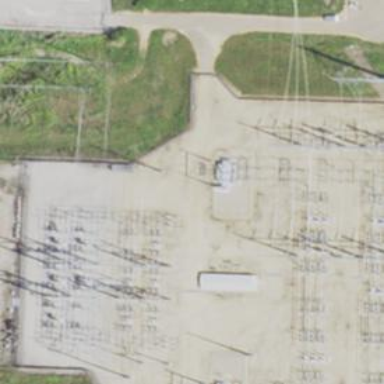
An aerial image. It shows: Switch used for power control.